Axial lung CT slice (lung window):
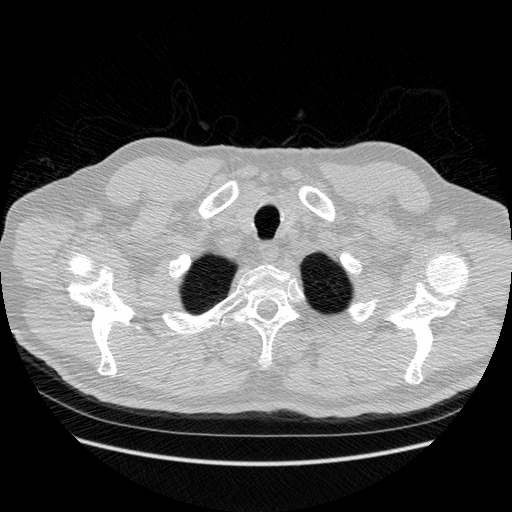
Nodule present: no